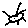
Label: sun